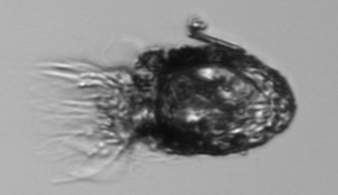
Label: Stenosemella_pacifica